Field crop: maize
Growth stage: 2
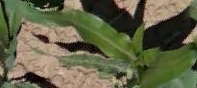
Species: maize